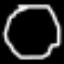
Label: octagon